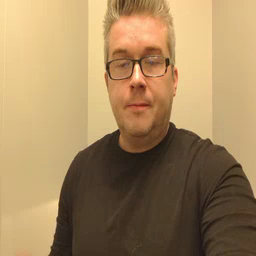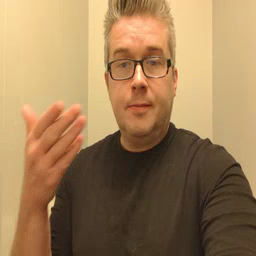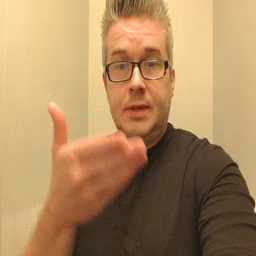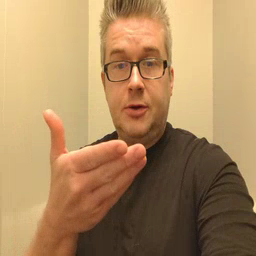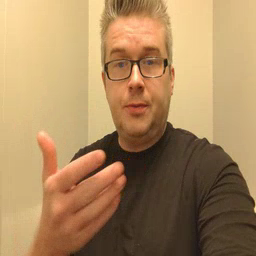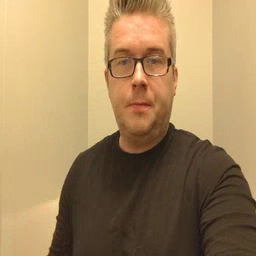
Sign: there